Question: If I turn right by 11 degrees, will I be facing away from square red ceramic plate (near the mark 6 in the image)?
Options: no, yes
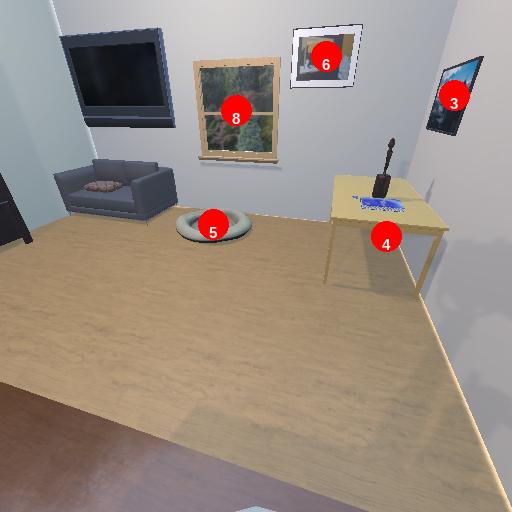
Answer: no